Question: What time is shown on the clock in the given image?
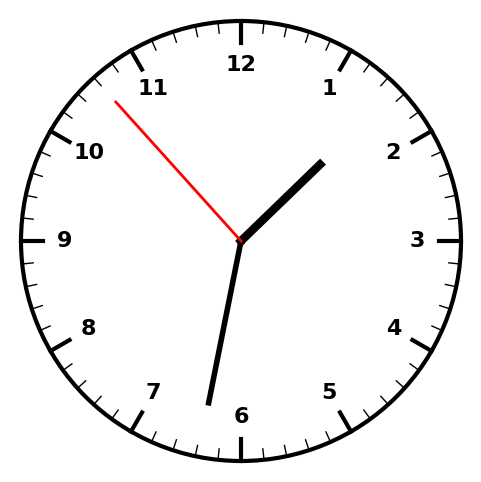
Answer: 01:31:53